Aerial crown-view tile of a tropical tree (Barro Colorado Island, Panama), acquired 20250715:
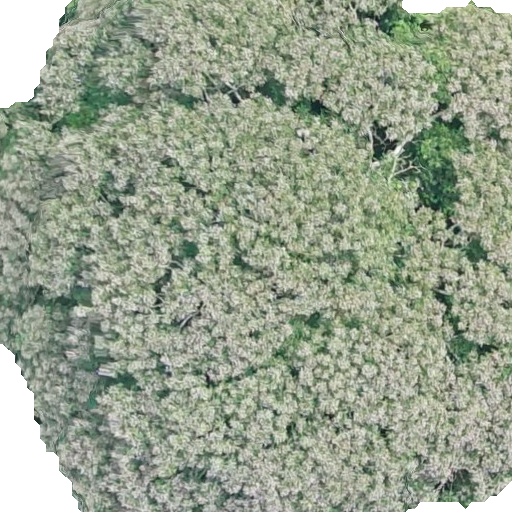
Species: Dipteryx oleifera
GBIF accepted scientific name: Dipteryx oleifera
Crown area: 491.053 m²